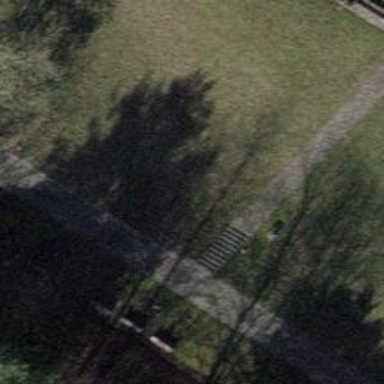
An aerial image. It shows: Footway with sett surface.